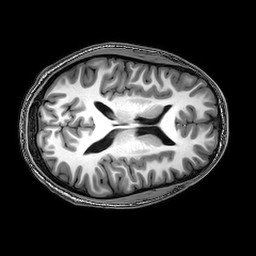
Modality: T1w
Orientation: axial
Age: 21
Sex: male
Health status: healthy
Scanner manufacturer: philips
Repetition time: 0.008173 s
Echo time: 0.00374 s